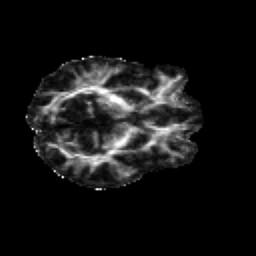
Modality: FA
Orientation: axial
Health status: healthy
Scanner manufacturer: siemens
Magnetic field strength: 3 T
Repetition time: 12 s
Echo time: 0.092 s